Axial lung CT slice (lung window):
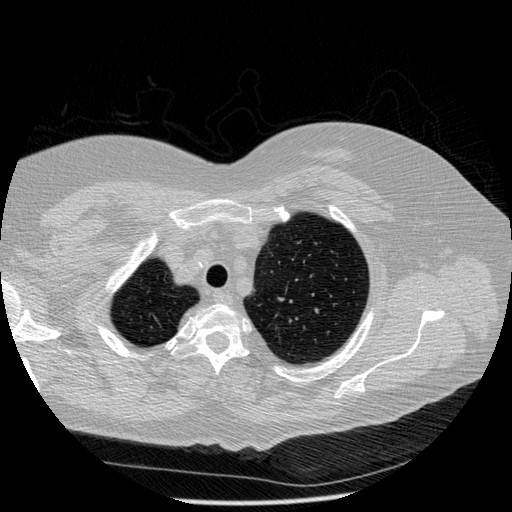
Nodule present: no